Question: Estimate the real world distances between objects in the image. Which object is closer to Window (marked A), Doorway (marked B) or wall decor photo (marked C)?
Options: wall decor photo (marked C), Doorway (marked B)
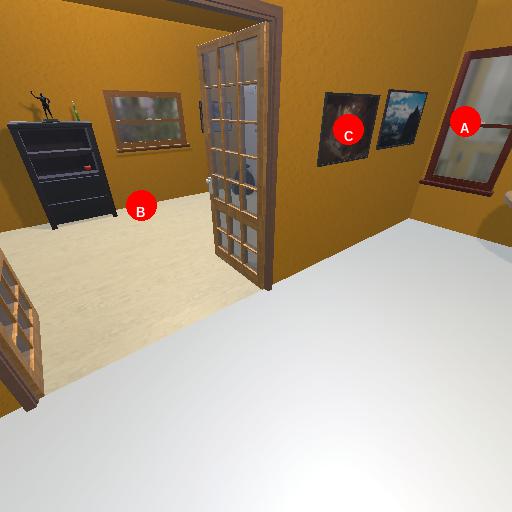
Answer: wall decor photo (marked C)